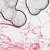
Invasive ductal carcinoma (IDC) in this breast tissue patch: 0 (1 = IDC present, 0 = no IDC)